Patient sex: M
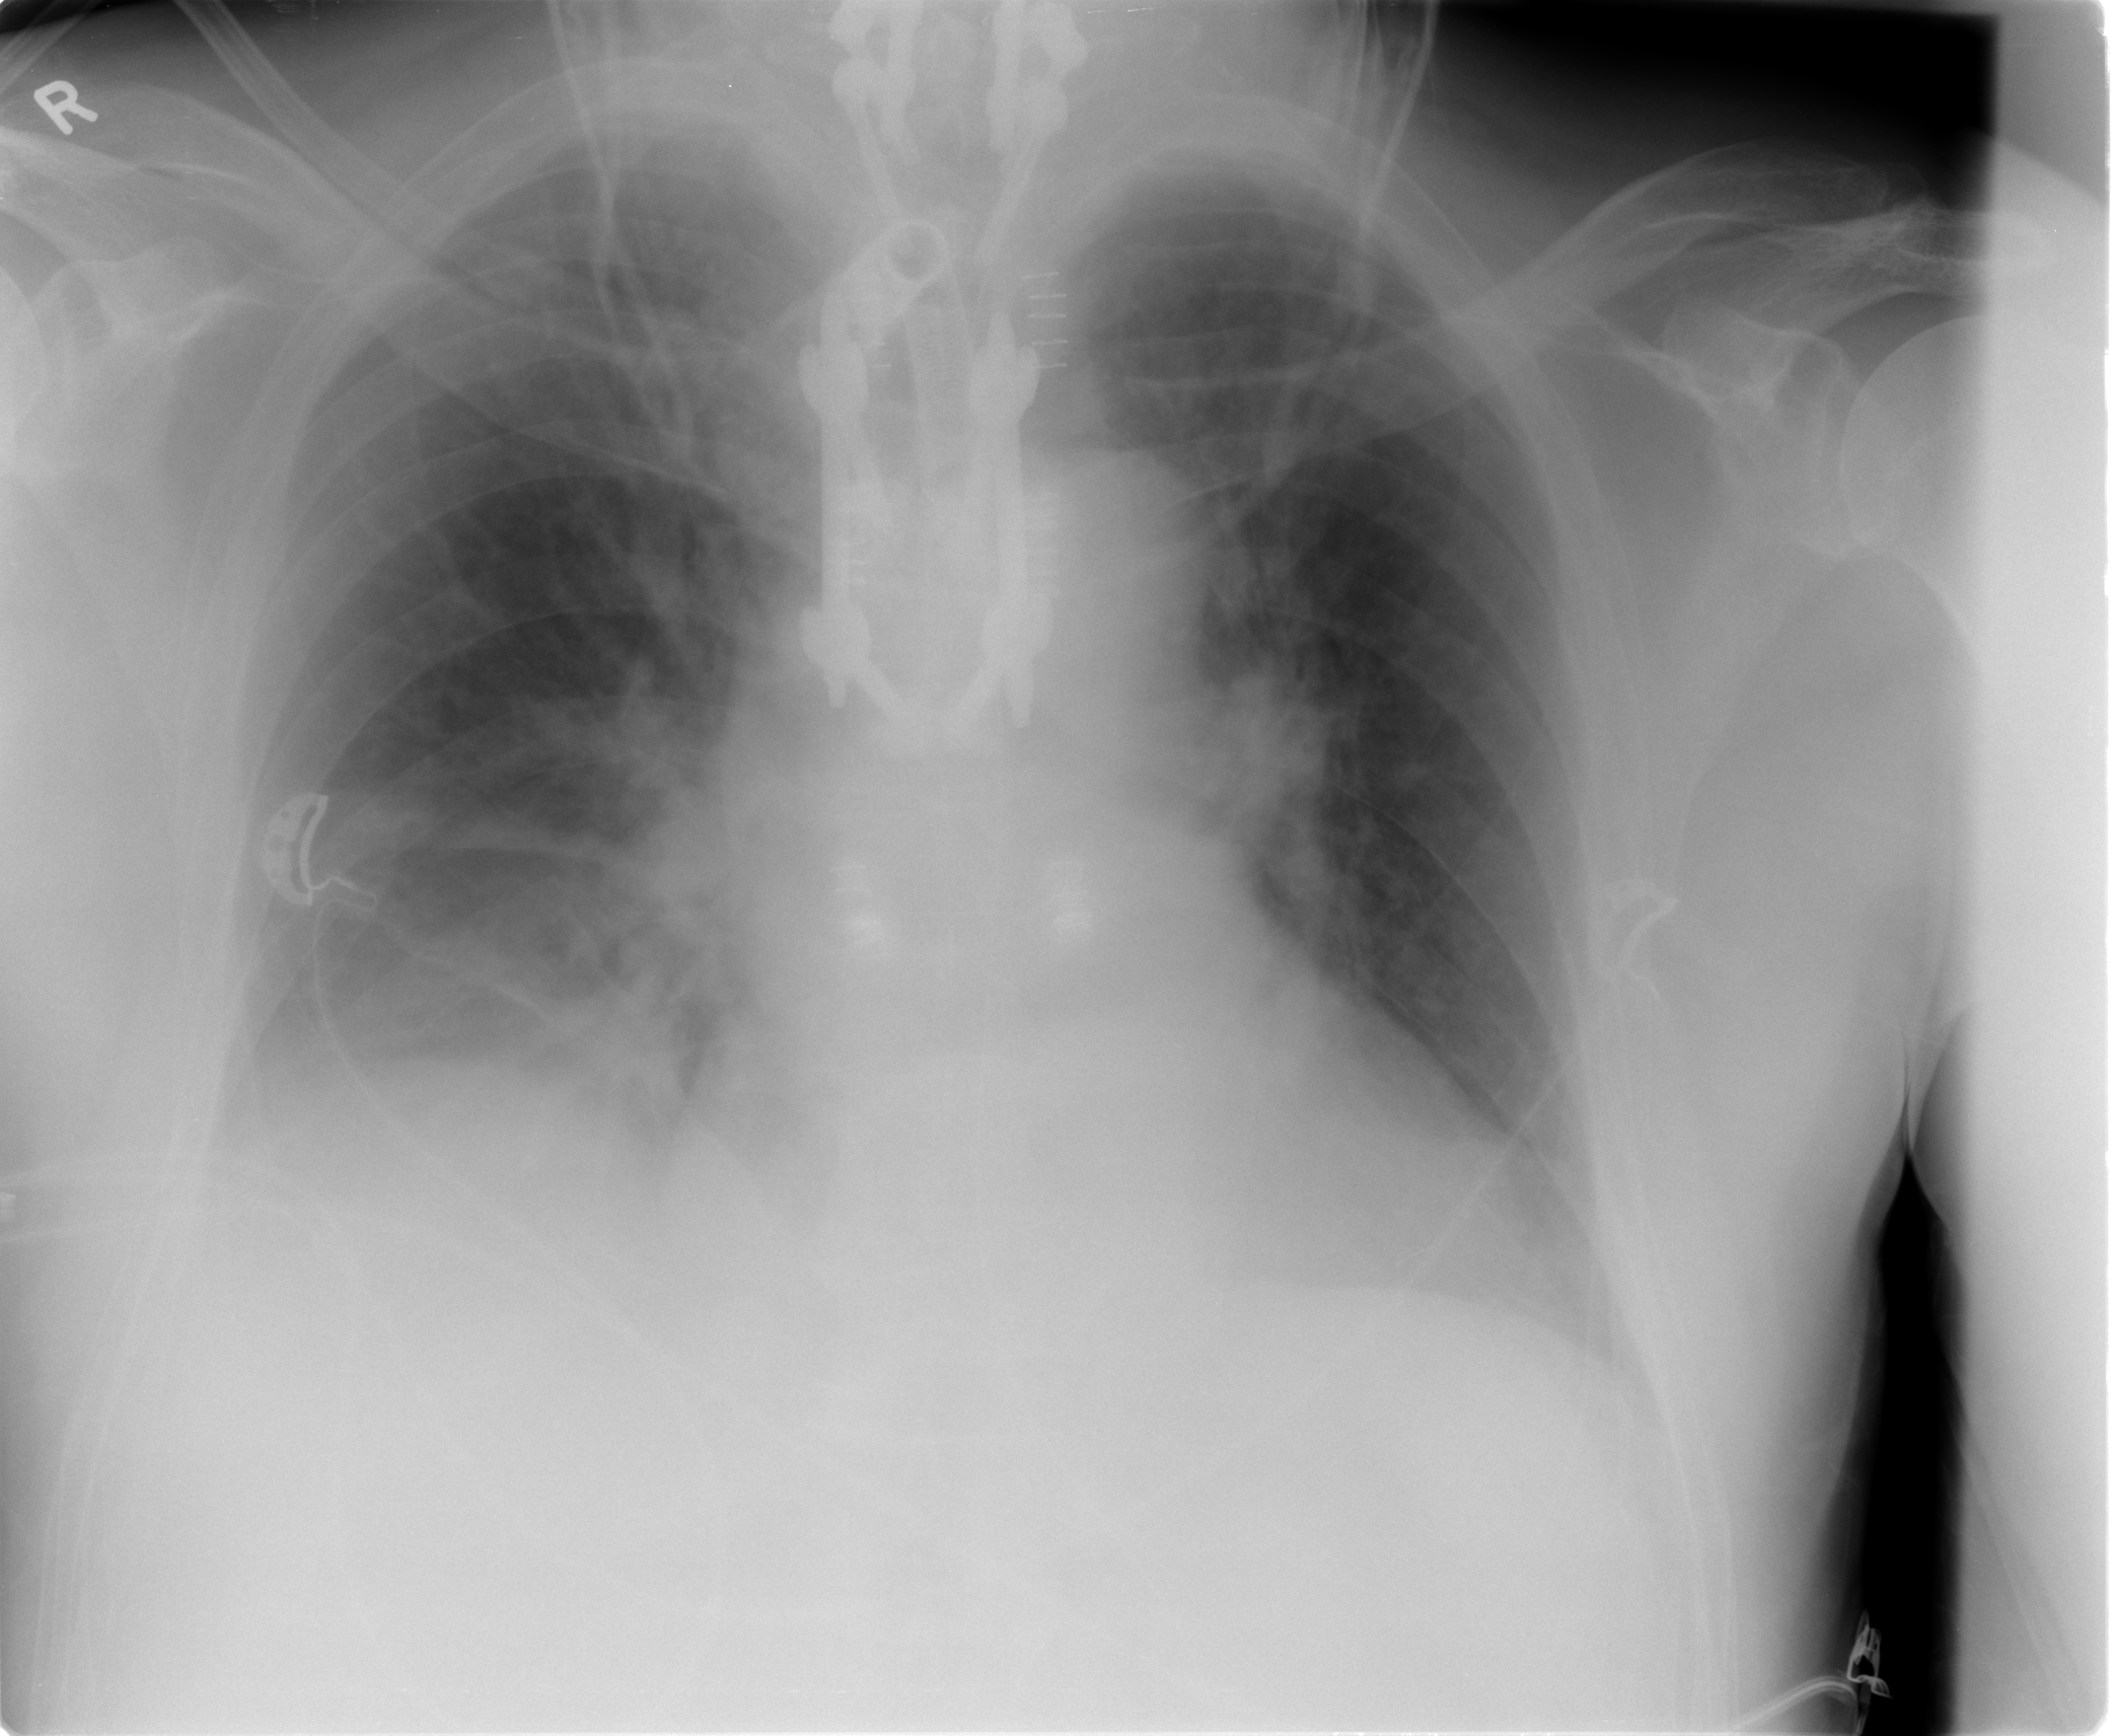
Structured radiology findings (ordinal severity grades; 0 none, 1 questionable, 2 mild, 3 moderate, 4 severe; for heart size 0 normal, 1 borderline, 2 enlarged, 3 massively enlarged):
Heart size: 2
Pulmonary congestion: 0
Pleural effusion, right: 2
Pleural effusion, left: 0
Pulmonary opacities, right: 2
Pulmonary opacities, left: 0
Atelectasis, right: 2
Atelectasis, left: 2